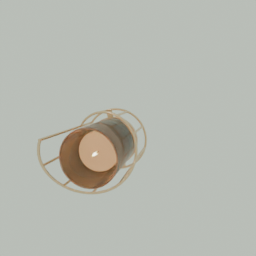
Label: lighting